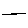
Label: line